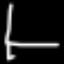
Label: chair